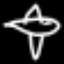
Label: airplane